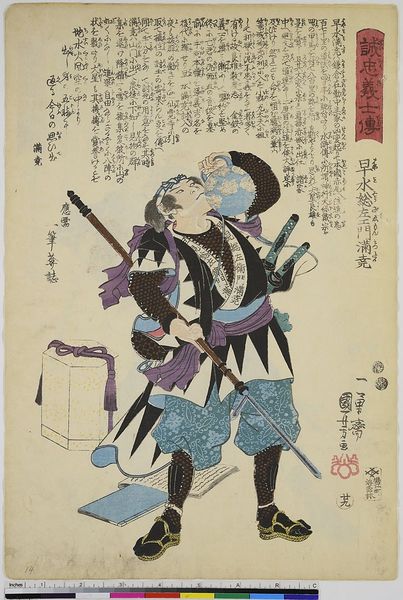
Titel: Hayami Sozaemon Mitsutaka, Blatt 29 aus der Serie: Geschichte der loyalen Gefolgsmänner
Künstler: Utagawa Kuniyoshi
Standort: Hamburg
Institution: Museum für Kunst und Gewerbe Hamburg
Schlagwörter: mann, gürtel, portrait, person, krug, holzschnitt, japan, schrift, lanze, sandalen, asien, druckgraphik, druckgrafik, schwert, soldat, waffe, china, krieger, ereignis, speer, zeit, farbholzschnitt, situation, ereignisbild, samurai, edo, historische, reproduktionen, druckerzeugnisse, porträt, persönlichkeit, soldatenleben, ukiyo